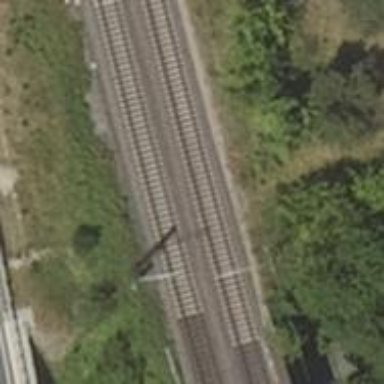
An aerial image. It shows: Railway bridge with electrified contact lines.